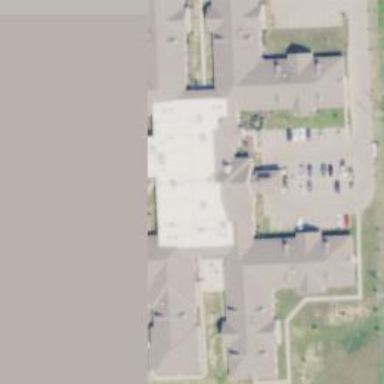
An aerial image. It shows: Nursing home building.